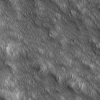
Atmospheric dust classification: not_dusty